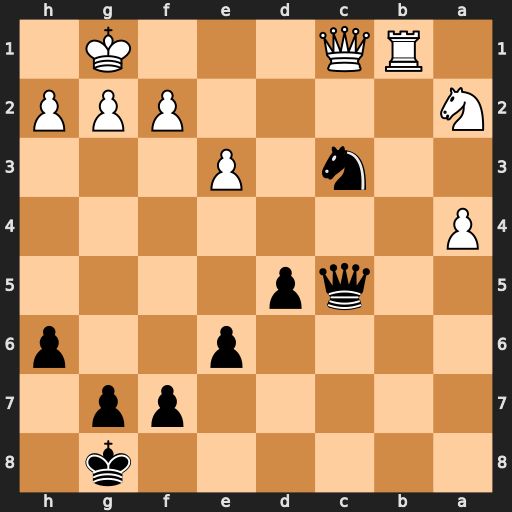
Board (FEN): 6k1/5pp1/4p2p/2qp4/P7/2n1P3/N4PPP/1RQ3K1
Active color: b
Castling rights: -
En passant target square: -
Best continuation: Ne2+ Kf1 Nxc1